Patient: sex F, age 56
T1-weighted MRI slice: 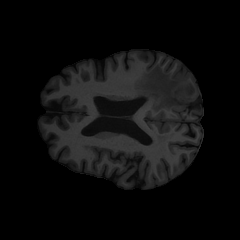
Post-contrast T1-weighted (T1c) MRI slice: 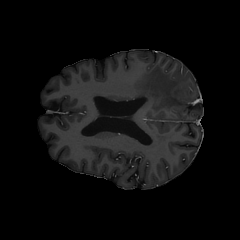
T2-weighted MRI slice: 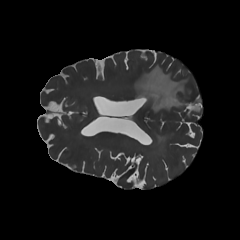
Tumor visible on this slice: yes
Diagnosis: Glioblastoma, IDH-wildtype
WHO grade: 4